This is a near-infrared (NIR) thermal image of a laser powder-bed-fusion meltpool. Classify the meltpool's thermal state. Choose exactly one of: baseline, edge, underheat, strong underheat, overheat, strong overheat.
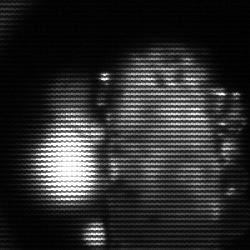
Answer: strong underheat